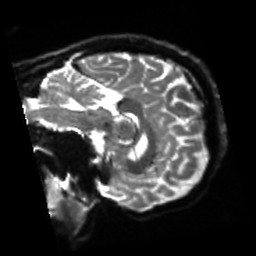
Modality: sbref
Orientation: sagittal
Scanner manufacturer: siemens
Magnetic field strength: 3 T
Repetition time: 4 s
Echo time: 0.0594 s